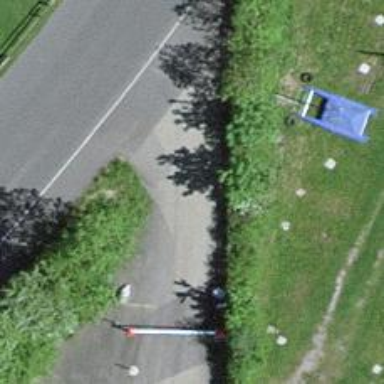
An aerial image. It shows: Lift gate barrier.